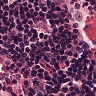
Metastatic tissue present: no